Field crop: maize
Growth stage: 2
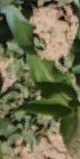
Species: maize